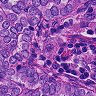
Metastatic tissue present: yes